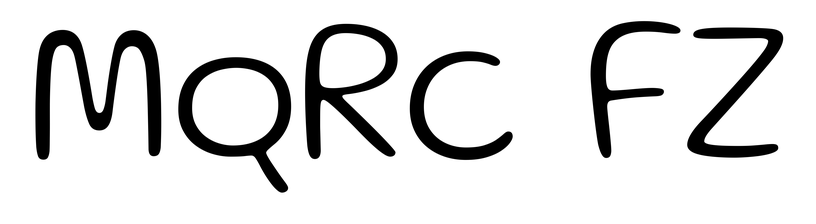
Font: Gluten_ExtraLight